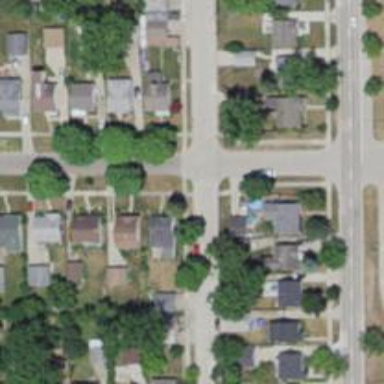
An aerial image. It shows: Residential road.